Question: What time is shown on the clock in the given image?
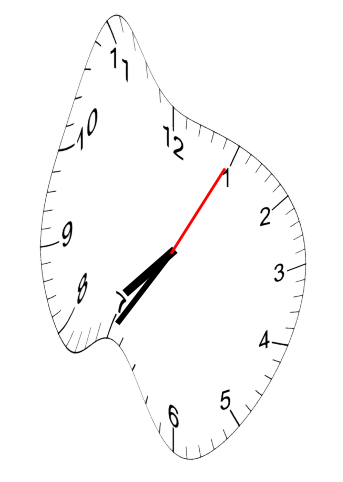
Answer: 07:35:05